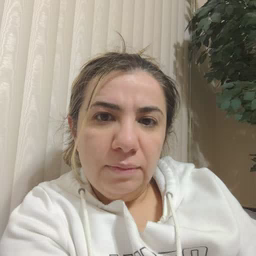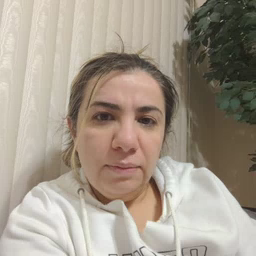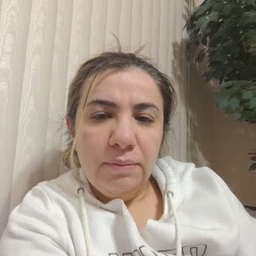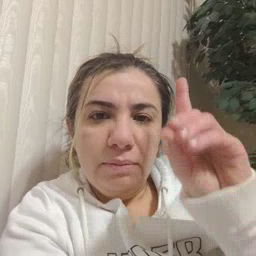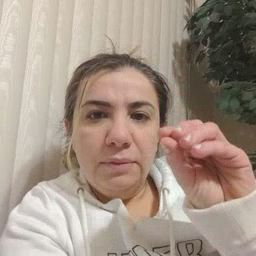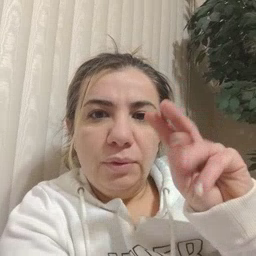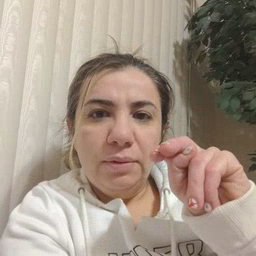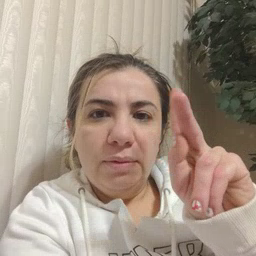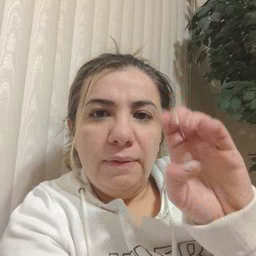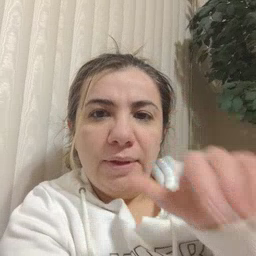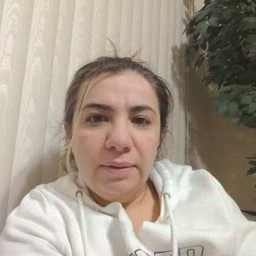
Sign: donkey